Question: I have a bucket in which i want to add box2d body . not on whole bucket but on left, right and bottom so i can throw my ball inside bucket.
Here is my Bucket. I have added box2d body on left and right side of my bucket. like this

It is working fine for me But when i add body on bottom than my game is crashing.
Here is my code for adding 2 body on bucket with comment bottom body as well.
'''
-(b2Body *) createBucket
{
CCSprite* bucket = [CCSprite spriteWithFile:@"simple-bucket-md.png"];
[self addChild:bucket z:3];
b2Body* b_bucket;
//set this to avoid updating this object in the tick schedule
bucket.userData = (void *)YES;
b2BodyDef bodyDef;
bodyDef.type = b2_staticBody;
CGPoint startPos = ccp(400,150);
bodyDef.position = [self toMeters:startPos];
bodyDef.userData = bucket;
bodyDef.gravityScale = 0;
b2PolygonShape dynamicBox;
//----------------------------------
// THis IS body for Left Side
//----------------------------------
int num = 5;
b2Vec2 verts[] = {
b2Vec2(-29.1f / PTM_RATIO, 25.0f / PTM_RATIO),
b2Vec2(-25.4f / PTM_RATIO, -14.9f / PTM_RATIO),
b2Vec2(-18.7f / PTM_RATIO, -14.9f / PTM_RATIO),
b2Vec2(-21.8f / PTM_RATIO, 26.7f / PTM_RATIO),
b2Vec2(-28.9f / PTM_RATIO, 25.1f / PTM_RATIO)
};
dynamicBox.Set(verts, num);
b2FixtureDef fixtureDef;
fixtureDef.shape = &dynamicBox;
fixtureDef.friction = 0.7;
fixtureDef.density = 10.0f;
fixtureDef.restitution = 0.7;
b_bucket = world->CreateBody(&bodyDef);
b_bucket->CreateFixture(&fixtureDef);
//----------------------------------
// THis IS body for Right Side
//----------------------------------
int num1 = 5;
b2Vec2 verts1[] = {
b2Vec2(16.8f / PTM_RATIO, 27.0f / PTM_RATIO),
b2Vec2(15.9f / PTM_RATIO, -11.5f / PTM_RATIO),
b2Vec2(22.1f / PTM_RATIO, -10.7f / PTM_RATIO),
b2Vec2(24.6f / PTM_RATIO, 26.9f / PTM_RATIO),
b2Vec2(16.9f / PTM_RATIO, 26.7f / PTM_RATIO)
};
dynamicBox.Set(verts1, num1);
fixtureDef.shape = &dynamicBox;
b_bucket-> CreateFixture(&fixtureDef);
//----------------------------------
// THis IS body for Bottom
//----------------------------------
/*
int num2 = 5;
b2Vec2 verts2[] = {
b2Vec2(-23.0f / PTM_RATIO, -21.6f / PTM_RATIO),
b2Vec2(18.9f / PTM_RATIO, -21.0f / PTM_RATIO),
b2Vec2(18.2f / PTM_RATIO, -26.1f / PTM_RATIO),
b2Vec2(-22.8f / PTM_RATIO, -25.9f / PTM_RATIO),
b2Vec2(-23.0f / PTM_RATIO, -21.7f / PTM_RATIO)
};
dynamicBox.Set(verts2, num2);
fixtureDef.shape = &dynamicBox;
b_bucket-> CreateFixture(&fixtureDef);
*/
return b_bucket;
}
'''
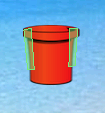
Answer: Your vertices are clockwise ordered, while they should be counter-clockwise.
> You must create polygons with a counter clockwise winding (CCW). We must be careful because the notion of CCW is with respect to a right-handed coordinate system with the z-axis pointing out of the plane. This might turn out to be clockwise on your screen, depending on your coordinate system conventions.

Also, in order to create a 4 sides polygon (which it seems what you're trying), you just need 4 vertices. Try something like this.-
'''
int num2 = 4;
b2Vec2 verts2[] = {
b2Vec2(-22.8f / PTM_RATIO, -25.9f / PTM_RATIO),
b2Vec2(18.2f / PTM_RATIO, -26.1f / PTM_RATIO),
b2Vec2(18.9f / PTM_RATIO, -21.0f / PTM_RATIO),
b2Vec2(-23.0f / PTM_RATIO, -21.6f / PTM_RATIO)
};
dynamicBox.Set(verts2, num2);
fixtureDef.shape = &dynamicBox;
b_bucket-> CreateFixture(&fixtureDef);
'''
Notice that you can also remove the fifth vertex of your lateral bodies.